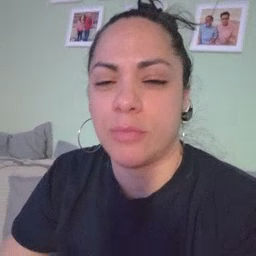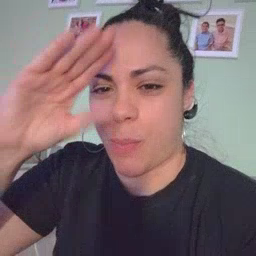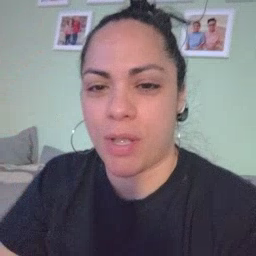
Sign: boy